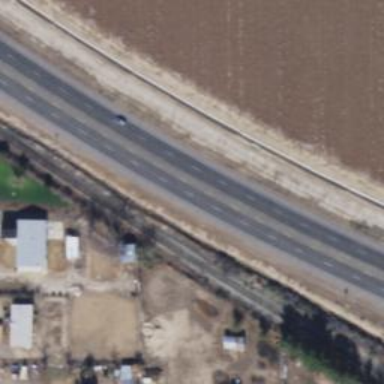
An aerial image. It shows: Asphalt trunk highway.